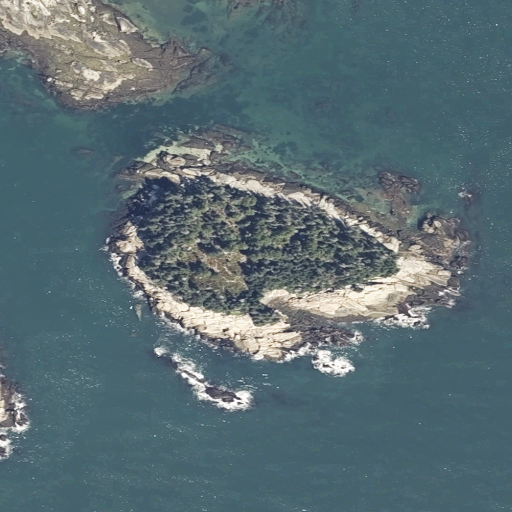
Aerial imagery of island in Maine named Little White Island containing open water, barren land, herbaceous wetlands, grassland, and evergreen forest